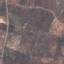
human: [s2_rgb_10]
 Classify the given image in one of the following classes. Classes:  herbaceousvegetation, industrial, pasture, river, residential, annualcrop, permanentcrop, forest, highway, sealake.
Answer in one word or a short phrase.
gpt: PermanentCrop